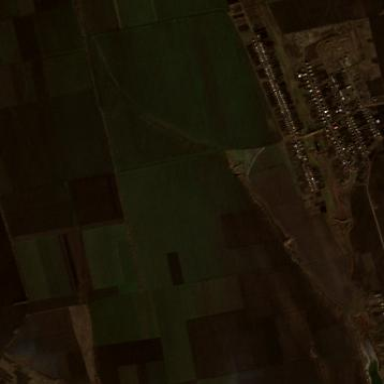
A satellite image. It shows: View of farmland.